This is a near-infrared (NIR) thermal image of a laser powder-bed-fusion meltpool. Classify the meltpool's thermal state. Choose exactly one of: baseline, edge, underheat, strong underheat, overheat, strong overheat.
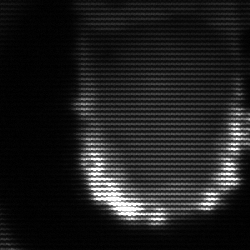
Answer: baseline